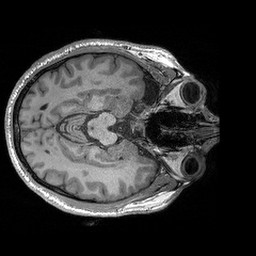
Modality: T1w
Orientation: axial
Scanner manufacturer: siemens
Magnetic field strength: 3 T
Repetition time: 2.3 s
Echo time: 0.00298 s